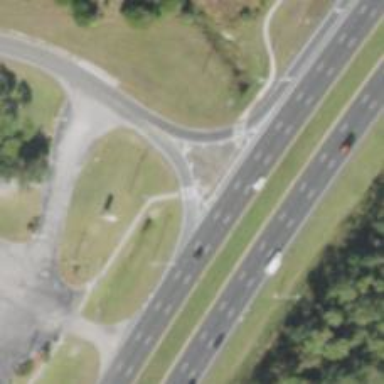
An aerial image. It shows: Marked crossing on the road.